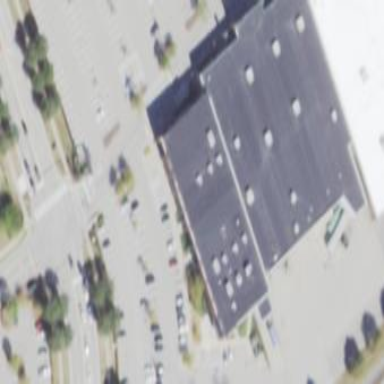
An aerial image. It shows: Commercial building that houses fitness center.